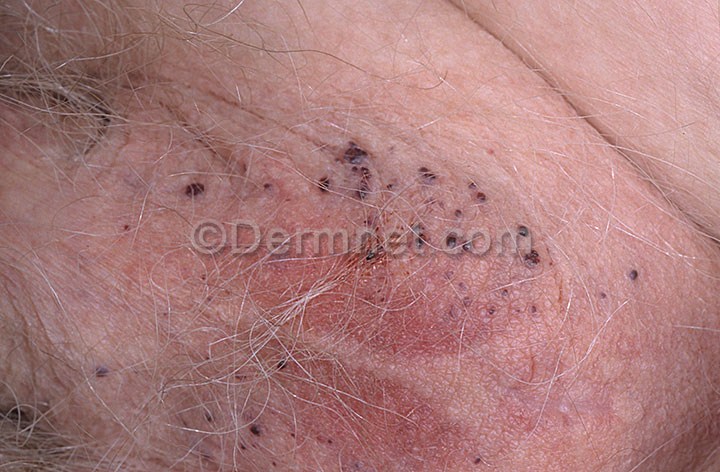
Disease: Vascular Tumors